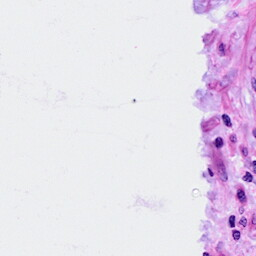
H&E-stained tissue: Cervix